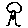
Label: tree